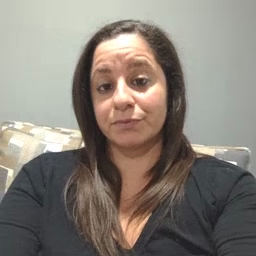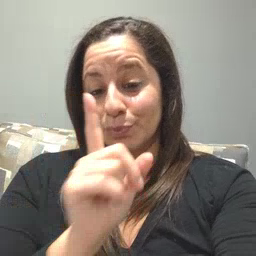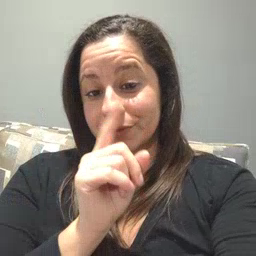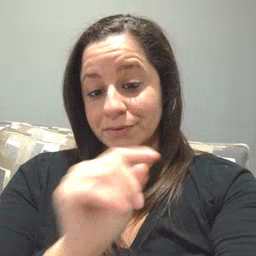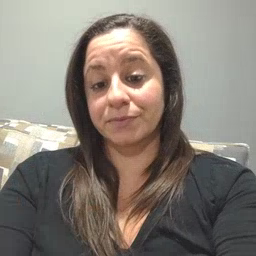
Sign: pretend